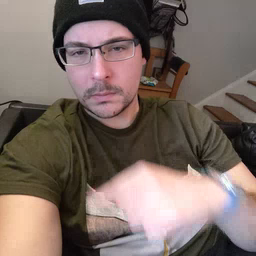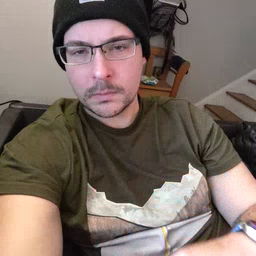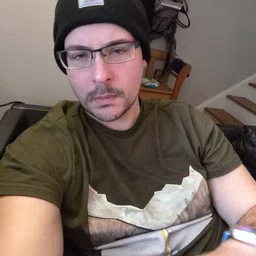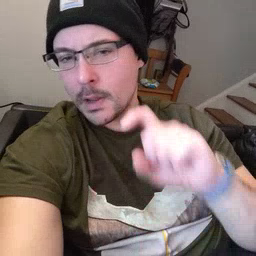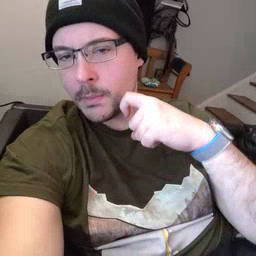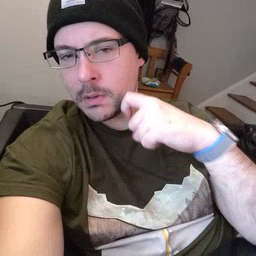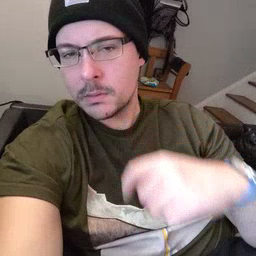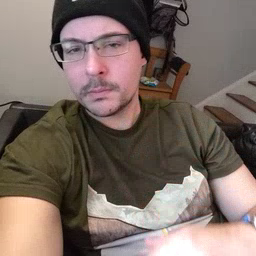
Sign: apple